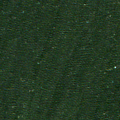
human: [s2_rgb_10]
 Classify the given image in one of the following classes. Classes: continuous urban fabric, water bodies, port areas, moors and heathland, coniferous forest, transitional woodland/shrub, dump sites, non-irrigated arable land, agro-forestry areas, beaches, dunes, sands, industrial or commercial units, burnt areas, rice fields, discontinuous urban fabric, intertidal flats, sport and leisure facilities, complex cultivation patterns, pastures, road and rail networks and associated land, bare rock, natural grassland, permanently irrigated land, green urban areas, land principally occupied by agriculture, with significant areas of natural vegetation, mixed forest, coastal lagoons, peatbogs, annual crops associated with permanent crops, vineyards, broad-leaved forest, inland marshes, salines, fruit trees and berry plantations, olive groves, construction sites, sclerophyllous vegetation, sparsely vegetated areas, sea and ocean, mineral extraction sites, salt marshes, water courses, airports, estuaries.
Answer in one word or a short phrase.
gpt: sea and ocean